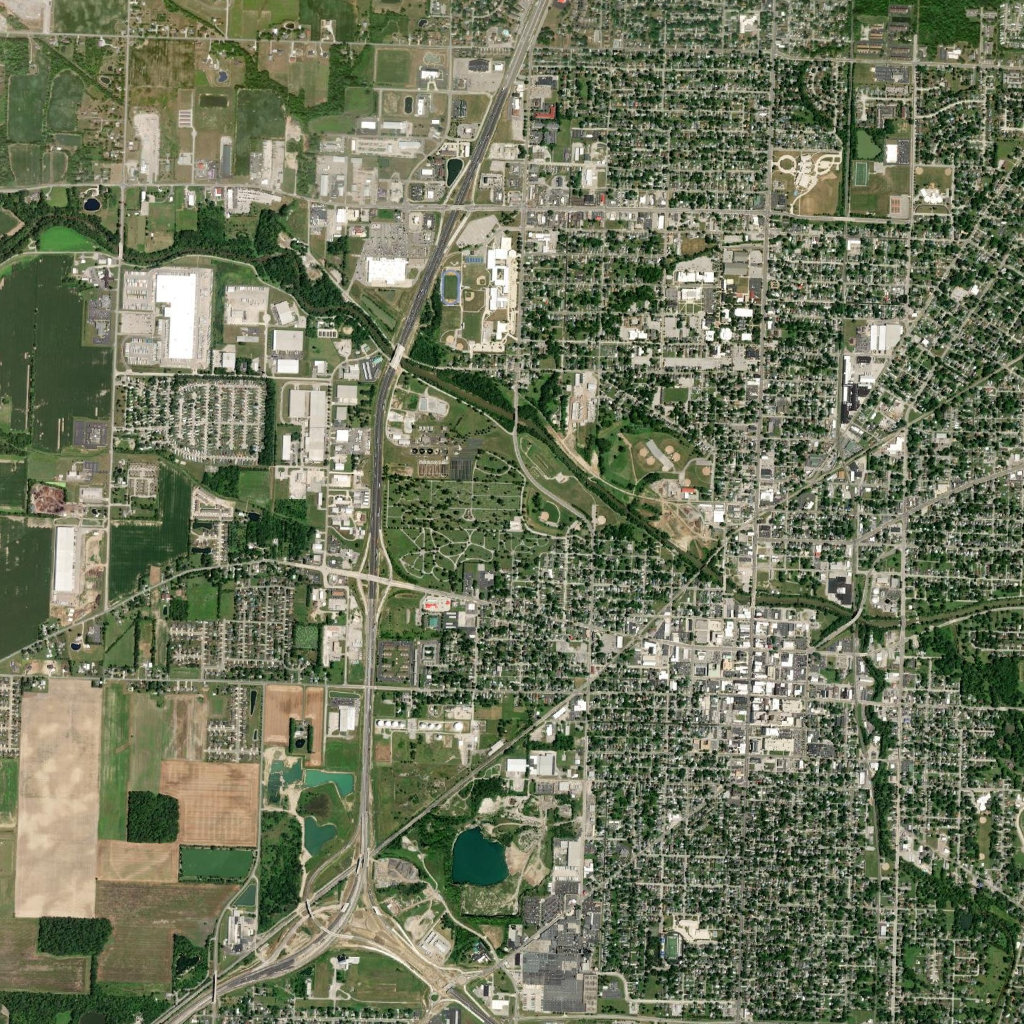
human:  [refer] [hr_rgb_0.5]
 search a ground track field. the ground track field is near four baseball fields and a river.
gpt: <box>[[43, 26, 44, 29, 0]]</box>

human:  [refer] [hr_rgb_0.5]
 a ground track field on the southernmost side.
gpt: <box>[[64, 90, 66, 94, 0]]</box>

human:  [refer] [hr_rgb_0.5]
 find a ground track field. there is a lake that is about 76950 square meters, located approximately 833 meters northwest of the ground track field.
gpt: <box>[[64, 90, 66, 94, 0]]</box>

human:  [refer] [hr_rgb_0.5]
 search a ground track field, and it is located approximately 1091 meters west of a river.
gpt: <box>[[64, 90, 66, 94, 0]]</box>